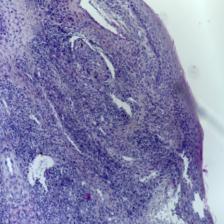
Diagnosis: OSCC